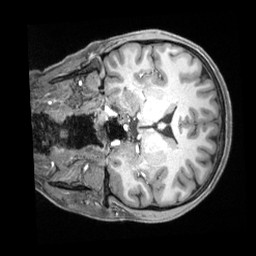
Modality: T1w
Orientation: coronal
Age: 23
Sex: female
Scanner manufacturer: siemens
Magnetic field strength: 3 T
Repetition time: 2.4 s
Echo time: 0.00226 s